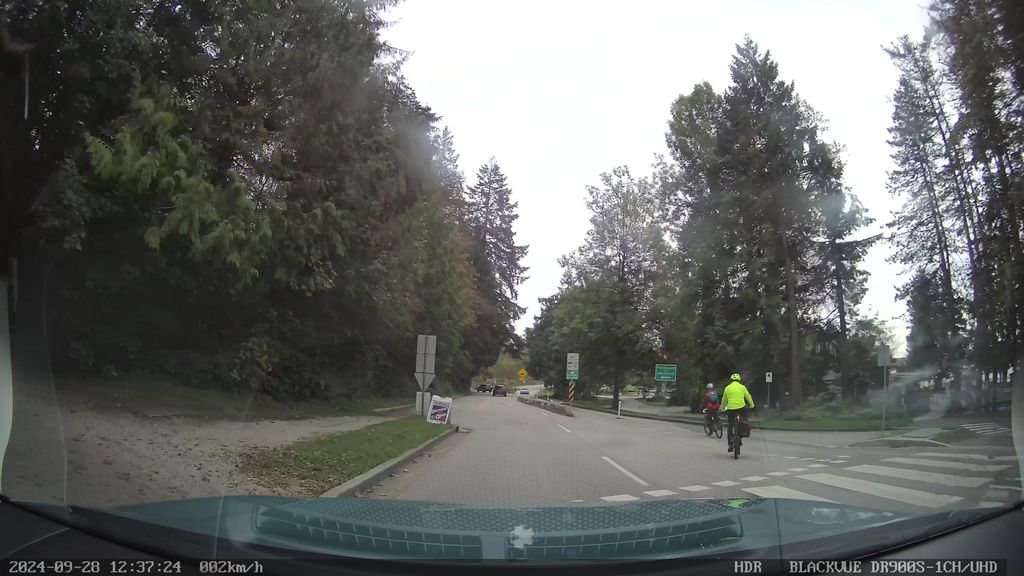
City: vancouver